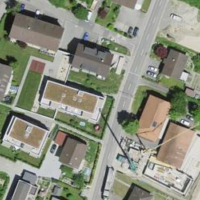
EUNIS habitat code: 54
Species observed at this site:
Cardamine heptaphylla
Medicago sativa